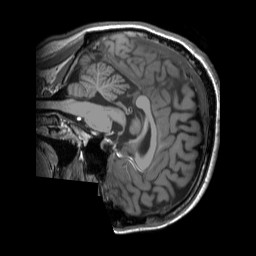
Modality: T1w
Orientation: sagittal
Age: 28
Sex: male
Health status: ill